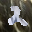
Label: 2